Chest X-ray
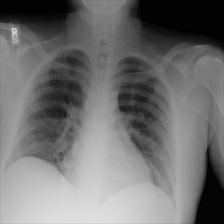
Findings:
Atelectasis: negative
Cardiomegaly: negative
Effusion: negative
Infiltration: negative
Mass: negative
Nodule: negative
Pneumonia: negative
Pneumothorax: negative
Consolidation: negative
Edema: negative
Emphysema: negative
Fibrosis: negative
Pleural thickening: negative
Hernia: negative